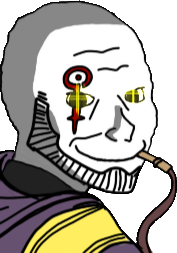
Label: 5_Oomer